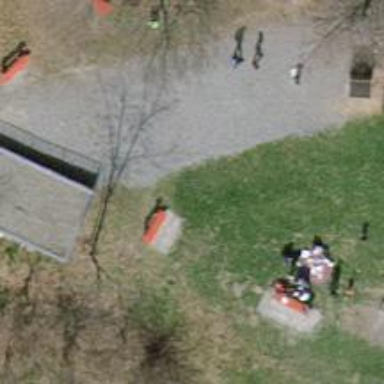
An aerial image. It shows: Red bench.